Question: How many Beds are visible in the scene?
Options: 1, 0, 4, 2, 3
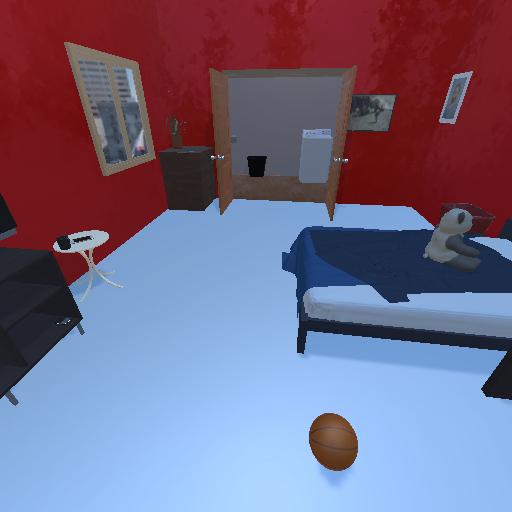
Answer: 1